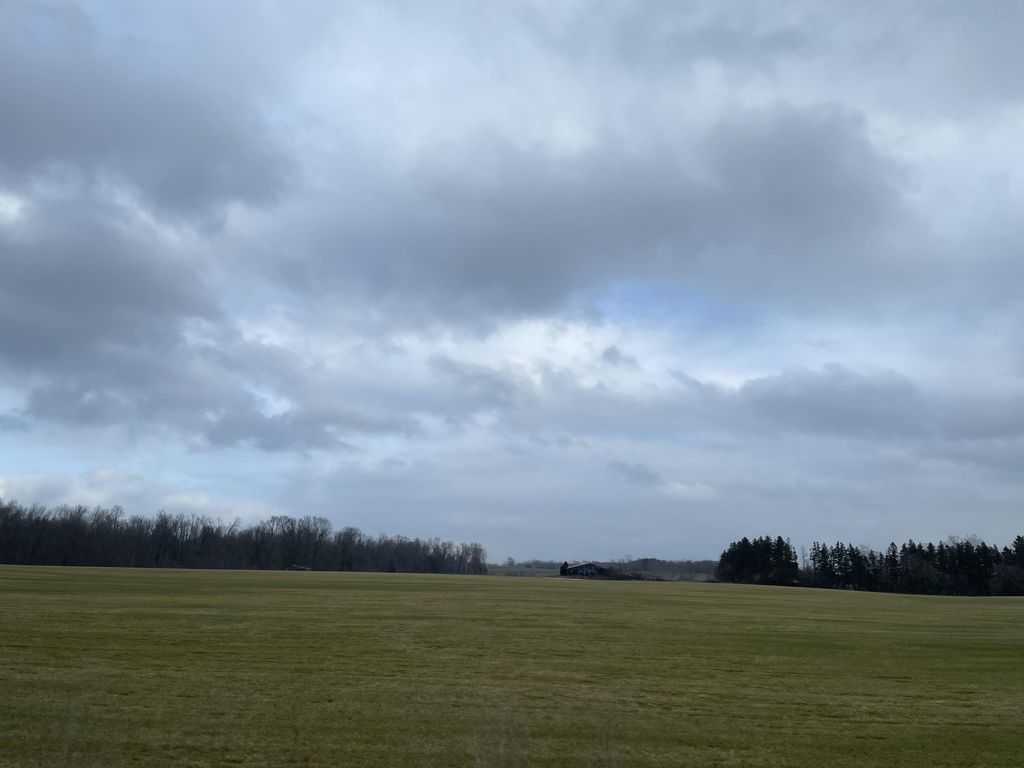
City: kitchener-waterloo